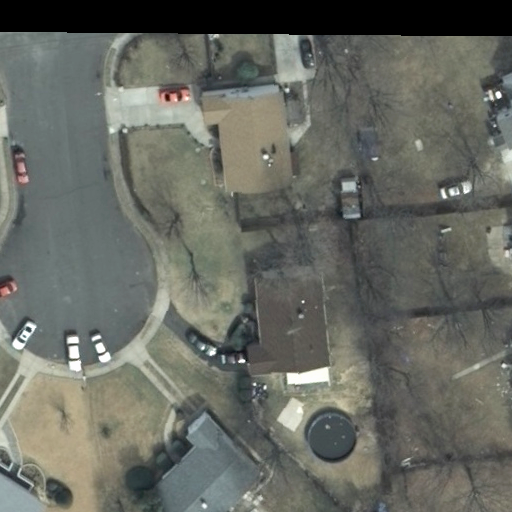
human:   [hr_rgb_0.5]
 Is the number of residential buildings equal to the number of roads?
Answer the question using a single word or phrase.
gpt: no

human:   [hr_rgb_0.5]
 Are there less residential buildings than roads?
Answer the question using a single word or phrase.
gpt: no

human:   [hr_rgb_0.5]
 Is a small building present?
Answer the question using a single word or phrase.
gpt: yes

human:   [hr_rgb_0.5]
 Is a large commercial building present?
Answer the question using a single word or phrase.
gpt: no

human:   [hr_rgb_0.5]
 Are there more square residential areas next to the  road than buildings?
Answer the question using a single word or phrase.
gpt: no

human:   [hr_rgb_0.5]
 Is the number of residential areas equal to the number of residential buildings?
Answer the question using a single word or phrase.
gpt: no

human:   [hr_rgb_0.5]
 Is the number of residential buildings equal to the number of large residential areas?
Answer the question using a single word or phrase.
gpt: no

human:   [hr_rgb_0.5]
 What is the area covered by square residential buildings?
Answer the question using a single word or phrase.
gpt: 0m2

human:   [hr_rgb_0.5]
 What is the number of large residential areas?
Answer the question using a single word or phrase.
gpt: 1

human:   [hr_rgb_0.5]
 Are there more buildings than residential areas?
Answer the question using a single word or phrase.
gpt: yes

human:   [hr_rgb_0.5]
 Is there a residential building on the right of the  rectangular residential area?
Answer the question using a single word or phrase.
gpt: yes

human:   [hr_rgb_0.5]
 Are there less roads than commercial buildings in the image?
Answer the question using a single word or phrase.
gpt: no

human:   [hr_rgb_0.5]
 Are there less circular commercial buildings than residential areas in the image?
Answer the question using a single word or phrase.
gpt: yes

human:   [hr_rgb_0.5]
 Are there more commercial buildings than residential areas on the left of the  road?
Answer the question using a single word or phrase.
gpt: no

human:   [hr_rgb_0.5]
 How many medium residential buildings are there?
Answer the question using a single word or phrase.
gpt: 3

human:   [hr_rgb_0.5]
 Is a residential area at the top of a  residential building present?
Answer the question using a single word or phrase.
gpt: no

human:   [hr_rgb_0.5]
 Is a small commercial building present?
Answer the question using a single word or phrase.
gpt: no

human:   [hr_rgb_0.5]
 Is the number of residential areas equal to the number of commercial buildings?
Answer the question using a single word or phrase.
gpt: no

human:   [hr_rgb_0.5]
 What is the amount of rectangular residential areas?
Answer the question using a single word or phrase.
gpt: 1

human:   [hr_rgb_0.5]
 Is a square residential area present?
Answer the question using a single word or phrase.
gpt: no

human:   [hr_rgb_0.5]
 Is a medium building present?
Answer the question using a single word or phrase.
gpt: yes

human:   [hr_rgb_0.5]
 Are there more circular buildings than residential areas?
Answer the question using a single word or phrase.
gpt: no

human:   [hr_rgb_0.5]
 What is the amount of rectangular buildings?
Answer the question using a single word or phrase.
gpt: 3

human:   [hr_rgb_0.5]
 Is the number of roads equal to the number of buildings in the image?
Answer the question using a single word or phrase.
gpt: no

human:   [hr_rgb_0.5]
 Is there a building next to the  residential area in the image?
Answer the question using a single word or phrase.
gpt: yes

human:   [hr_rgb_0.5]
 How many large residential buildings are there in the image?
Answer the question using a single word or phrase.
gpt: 0

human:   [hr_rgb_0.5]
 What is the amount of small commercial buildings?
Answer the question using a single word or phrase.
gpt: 0

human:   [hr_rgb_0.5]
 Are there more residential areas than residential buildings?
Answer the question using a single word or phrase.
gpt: no

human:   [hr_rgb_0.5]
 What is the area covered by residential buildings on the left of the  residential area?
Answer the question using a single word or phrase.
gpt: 0m2

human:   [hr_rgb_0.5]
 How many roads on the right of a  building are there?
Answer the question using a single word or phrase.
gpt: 1

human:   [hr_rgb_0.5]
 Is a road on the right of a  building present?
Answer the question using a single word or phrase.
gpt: yes

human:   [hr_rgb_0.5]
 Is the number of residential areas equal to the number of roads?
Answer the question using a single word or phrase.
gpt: yes

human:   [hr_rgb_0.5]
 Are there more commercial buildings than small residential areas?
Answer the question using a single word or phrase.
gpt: no

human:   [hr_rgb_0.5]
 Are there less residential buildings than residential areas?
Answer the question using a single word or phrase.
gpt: no

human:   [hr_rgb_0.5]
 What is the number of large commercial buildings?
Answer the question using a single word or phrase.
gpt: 0

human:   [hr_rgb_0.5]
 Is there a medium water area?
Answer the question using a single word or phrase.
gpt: no